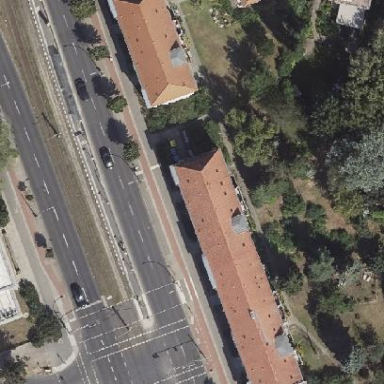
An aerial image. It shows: Hipped roof apartment building.